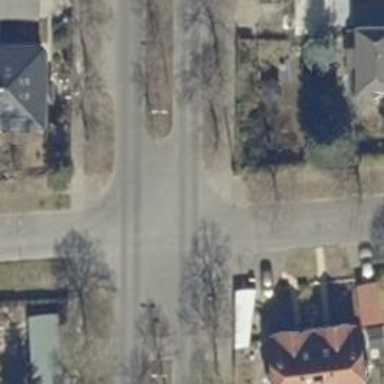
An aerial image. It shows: Unmarked road crossing.